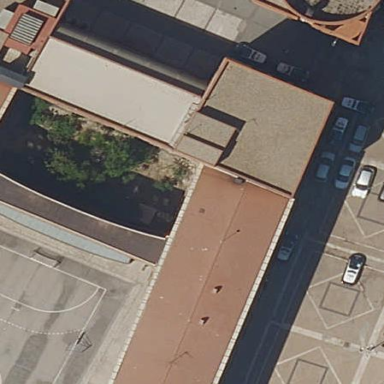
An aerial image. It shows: Police building.